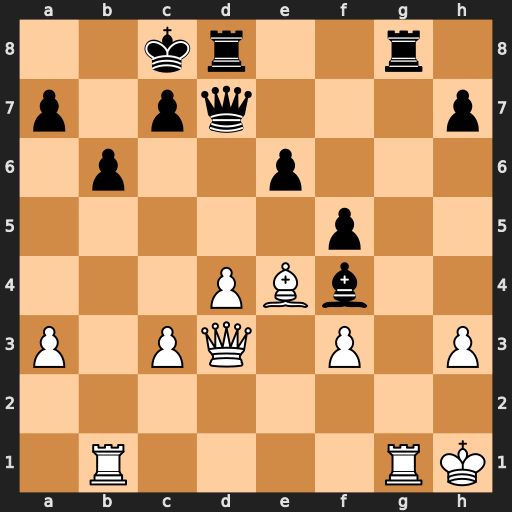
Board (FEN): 2kr2r1/p1pq3p/1p2p3/5p2/3PBb2/P1PQ1P1P/8/1R4RK
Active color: w
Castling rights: -
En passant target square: -
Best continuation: Qa6+ Kb8 Qb7#